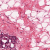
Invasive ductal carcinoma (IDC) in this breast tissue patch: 0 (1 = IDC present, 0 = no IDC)